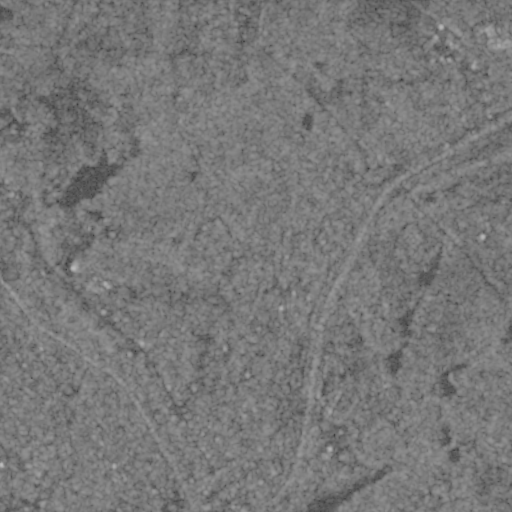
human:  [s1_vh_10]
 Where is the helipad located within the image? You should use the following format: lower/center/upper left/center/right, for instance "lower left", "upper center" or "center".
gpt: The helipad is located in the center left of the image.
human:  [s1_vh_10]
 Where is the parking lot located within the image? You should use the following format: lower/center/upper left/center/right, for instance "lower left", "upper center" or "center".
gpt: The parking lot is located in the lower right of the image.
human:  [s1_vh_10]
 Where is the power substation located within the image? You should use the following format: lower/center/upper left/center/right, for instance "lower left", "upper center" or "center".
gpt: The power substation is located in the upper right of the image.
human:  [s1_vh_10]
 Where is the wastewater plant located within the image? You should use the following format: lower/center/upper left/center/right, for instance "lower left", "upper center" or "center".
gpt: The wastewater plant is located in the lower center of the image.
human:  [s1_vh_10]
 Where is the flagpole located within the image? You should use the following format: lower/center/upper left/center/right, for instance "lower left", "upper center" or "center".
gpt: The flagpole is located in the lower center of the image.
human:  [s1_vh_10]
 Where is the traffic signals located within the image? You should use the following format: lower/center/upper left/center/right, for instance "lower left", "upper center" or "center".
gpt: The traffic signals is located in the lower left of the image.
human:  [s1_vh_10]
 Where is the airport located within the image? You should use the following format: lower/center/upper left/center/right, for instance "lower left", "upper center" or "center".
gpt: There is no airport in the image.

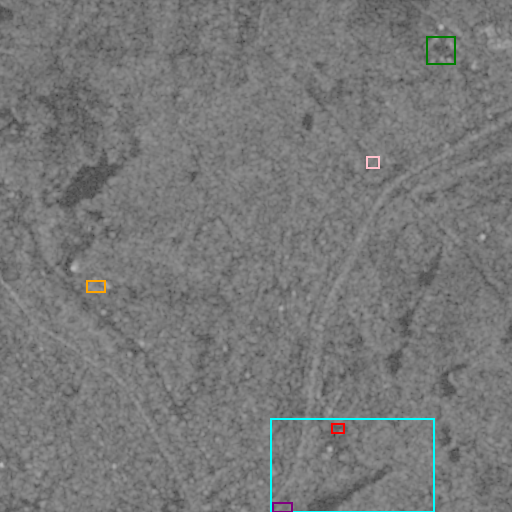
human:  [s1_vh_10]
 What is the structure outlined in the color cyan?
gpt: The structure outlined in cyan is a park.
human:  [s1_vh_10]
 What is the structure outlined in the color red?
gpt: The structure outlined in red is a parking lot.
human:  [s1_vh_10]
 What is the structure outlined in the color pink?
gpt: The structure outlined in pink is a power substation.
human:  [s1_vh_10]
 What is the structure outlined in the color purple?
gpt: The structure outlined in purple is a wastewater plant.
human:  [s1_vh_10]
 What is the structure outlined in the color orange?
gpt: The structure outlined in orange is a building.
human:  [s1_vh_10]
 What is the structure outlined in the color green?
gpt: The structure outlined in green is a building.
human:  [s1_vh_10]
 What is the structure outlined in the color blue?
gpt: There is no blue outline.